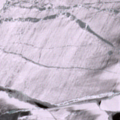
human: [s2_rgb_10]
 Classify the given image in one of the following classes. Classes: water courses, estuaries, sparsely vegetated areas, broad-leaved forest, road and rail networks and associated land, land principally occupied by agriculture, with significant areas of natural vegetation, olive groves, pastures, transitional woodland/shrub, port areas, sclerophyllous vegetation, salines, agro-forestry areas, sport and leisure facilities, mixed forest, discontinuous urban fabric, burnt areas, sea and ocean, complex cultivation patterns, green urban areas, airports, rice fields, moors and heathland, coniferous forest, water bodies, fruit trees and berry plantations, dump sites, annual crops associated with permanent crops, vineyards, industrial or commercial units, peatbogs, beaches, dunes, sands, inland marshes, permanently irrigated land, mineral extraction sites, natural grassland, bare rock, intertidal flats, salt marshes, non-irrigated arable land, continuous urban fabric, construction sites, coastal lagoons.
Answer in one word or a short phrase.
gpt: sea and ocean